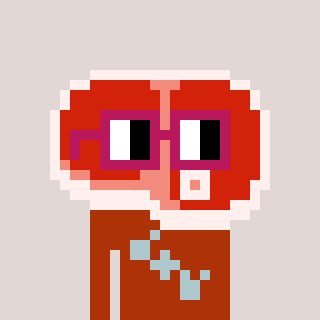
a pixel art character with square dark red glasses, a steak-shaped head and a hotbrown-colored body on a warm background